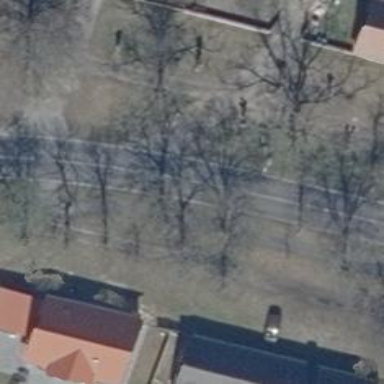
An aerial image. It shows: Paved cycleway.